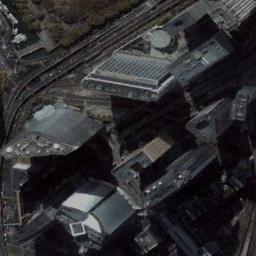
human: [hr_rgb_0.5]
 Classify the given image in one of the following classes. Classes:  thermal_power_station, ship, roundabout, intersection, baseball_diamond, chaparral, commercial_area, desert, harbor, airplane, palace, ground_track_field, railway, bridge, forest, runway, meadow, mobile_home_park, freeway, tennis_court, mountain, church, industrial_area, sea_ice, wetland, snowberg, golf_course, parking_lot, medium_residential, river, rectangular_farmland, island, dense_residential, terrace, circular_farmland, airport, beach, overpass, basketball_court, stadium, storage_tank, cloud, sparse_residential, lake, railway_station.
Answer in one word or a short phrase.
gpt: commercial_area